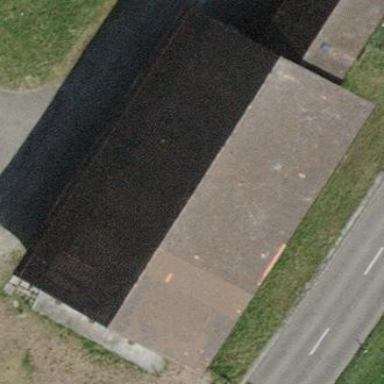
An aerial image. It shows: Farm building.